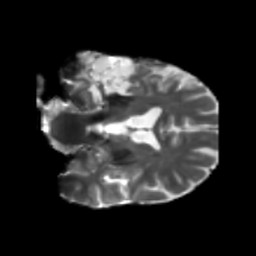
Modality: T2w
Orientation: coronal
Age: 58
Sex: male
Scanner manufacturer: siemens
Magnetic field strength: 3 T
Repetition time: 5.25 s
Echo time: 0.08 s